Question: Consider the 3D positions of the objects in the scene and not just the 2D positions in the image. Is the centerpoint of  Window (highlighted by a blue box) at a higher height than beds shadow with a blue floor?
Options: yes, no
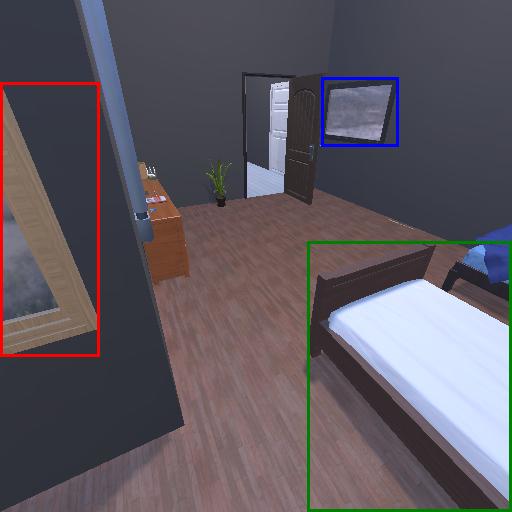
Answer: yes